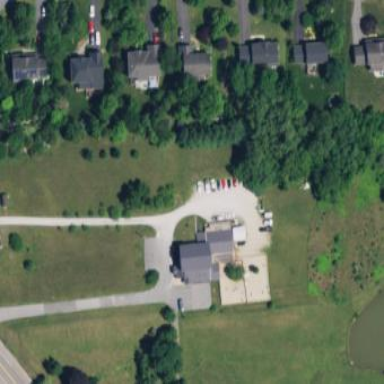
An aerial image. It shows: Veterinary facility.